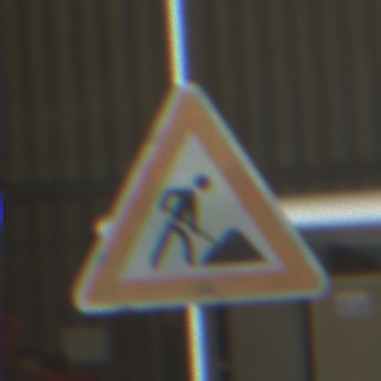
Verkehrszeichen: Arbeitsstelle
Umgebung: Indoor, Urban
Tageszeit: Midday
Wetter: NotSpecified
Licht: Natural
Jahreszeit: NotSpecified
Kontrast: MediumContrast